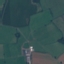
Land use / land cover class: Pasture